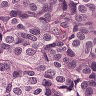
Metastatic tissue present: yes